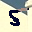
Label: 5